Question: I'm attempting to center a div and fill in to the left and right with divs.
The center div will be text of variable length, and the sibling divs will be lines filling in the available space.
Here's what I envision it looking like:

Here's the markup:
'''
<div class='heading'>
<div class='lines'></div>
<div class='heading-link'>
<a>Link Text</a>
</div>
<div class='lines'></div>
</div>
<div class='heading'>
<div class='lines'></div>
<div class='heading-link'>
<a>Really Long Link Text that is still centered</a>
</div>
<div class='lines'></div>
</div>
'''
Here's the barebones css:
'''
.lines {
display: inline-block;
border-top: 1px solid #2c2c2c;
border-bottom: 1px solid #2c2c2c;
}
.heading {
text-align: center;
display: inline-block;
}
.heading-link {
display: inline-block;
}
'''
The key point is that the text in '.heading-link' is variable in length, and I would like the '.lines' divs to fill the remaining space to the left and right of '.heading-link'
I don't want to set a percentage width on '.heading-link' because I don't know how wide the text will be. Should I be using a table based layout? Or just inlined divs?
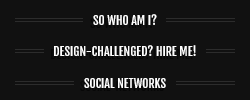
Answer: ## Solution Using CSS Tables
The following might be close to what you need.
Your is good as is:
'''
<div class='heading'>
<div class='lines'></div>
<div class='heading-link'><a>Link Text</a></div>
<div class='lines'></div>
</div>
<div class='heading'>
<div class='lines'></div>
<div class='heading-link'> <a>Really Long Link Text that
is still centered</a></div>
<div class='lines'></div>
</div>
'''
Try the following :
'''
.heading {
text-align: center;
display: table;
margin: 30px 0; /* for demo only */
}
.lines {
display: table-cell;
width: 48%; /* the exact value is not that critical... */
border-top: 1px solid #2c2c2c;
border-bottom: 1px solid #2c2c2c;
}
.heading-link {
display: table-cell;
white-space: nowrap; /* keeps the text from wrapping... */
padding: 10px 20px; /* for demo only, as needed... */
}
'''
Apply 'display: table' to the parent container '.heading', and then 'display: table-cell' to the child elements '.lines' and '.heading-link'.
I am using the table display type to take advantage of the auto-sizing features of table cells.
I am assuming that your '.heading-link' text will fit on one line, so I force the text to stay on a single line by using 'white-space: nowrap'. This will force the '.heading-link' element to expand to contain the text. You can use padding to control the white space as needed.
For the left and right '.lines' elements, set the with to be something like 48%. This will keep force the left and right '.lines' elements to compute to the same width, half of whatever space remains after the space used up by '.heading-link'.
You can also specify an overall width to '.heading' if needed.
Demo Fiddle: <URL>